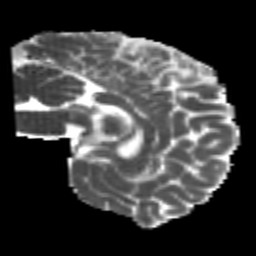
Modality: MD
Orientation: sagittal
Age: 24
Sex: male
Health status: healthy
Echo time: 0.074 s